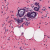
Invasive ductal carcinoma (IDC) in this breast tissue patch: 0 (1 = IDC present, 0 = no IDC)